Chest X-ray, PA view. Patient: 30 years old, sex M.
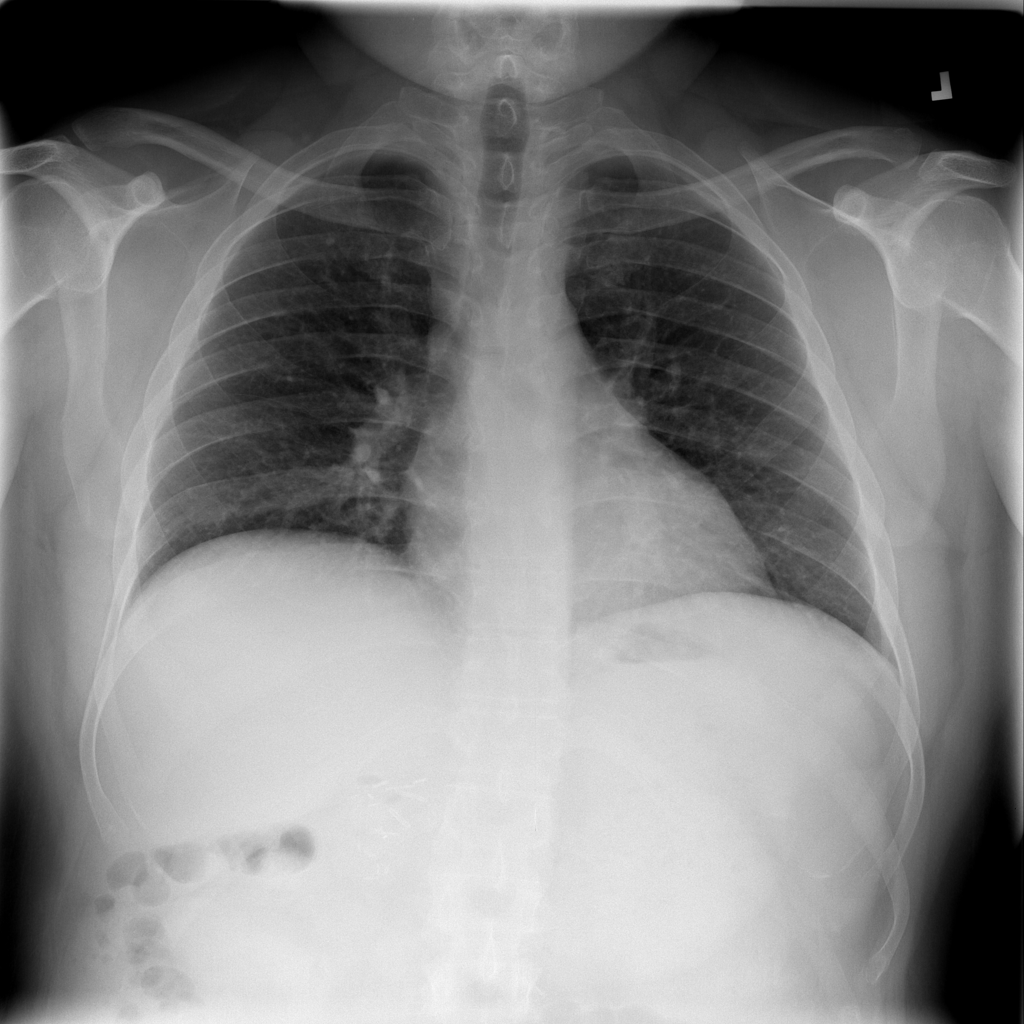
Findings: No Finding